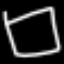
Label: square